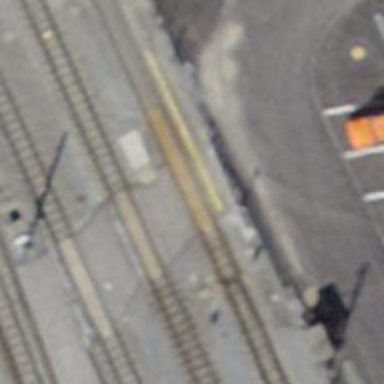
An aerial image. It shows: Level crossing along the railway.